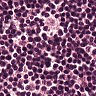
Metastatic tissue present: no